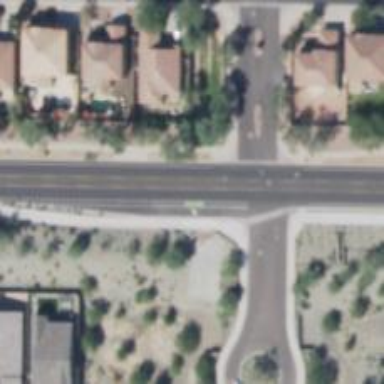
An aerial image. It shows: Stop road.